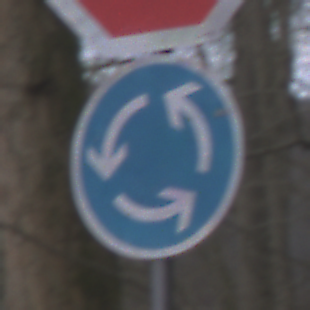
Verkehrszeichen: Kreisverkehr
Zusatzzeichen oben: Stop
Umgebung: Outdoor, Nature
Tageszeit: MorningAfternoon
Wetter: PartlyCloudy
Licht: Natural
Jahreszeit: NotSpecified
Kontrast: LowContrast